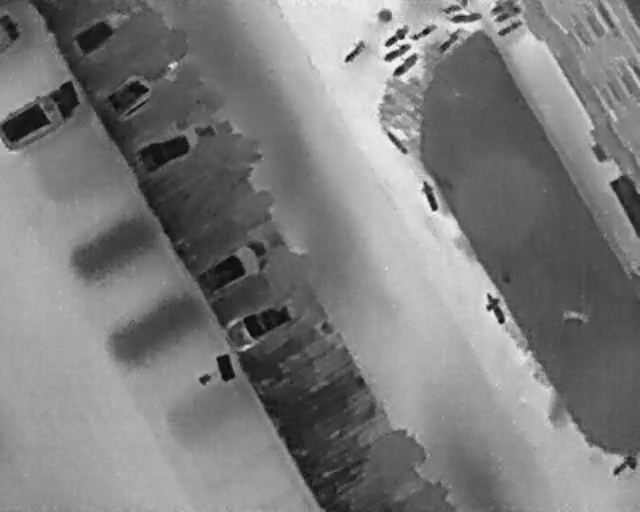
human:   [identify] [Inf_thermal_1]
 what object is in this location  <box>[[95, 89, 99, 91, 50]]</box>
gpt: <ref>1 medium bicycle at the bottom right</ref>

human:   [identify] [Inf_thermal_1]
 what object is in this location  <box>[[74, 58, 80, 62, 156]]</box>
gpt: <ref>1 medium bicycle at the right</ref>